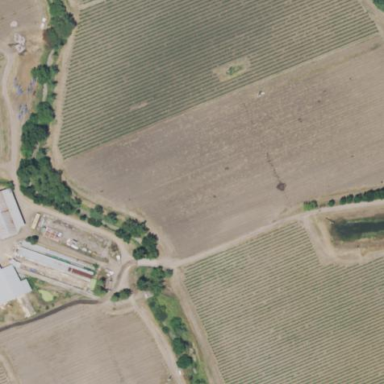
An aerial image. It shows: Vineyard with grape crops.